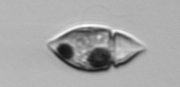
Label: Amphidinium